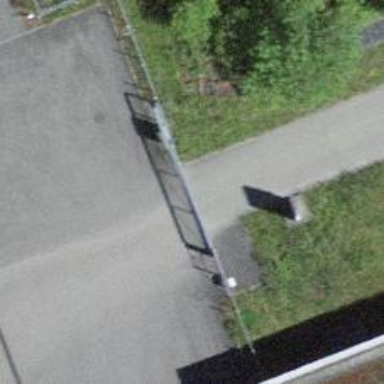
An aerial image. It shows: Gate.